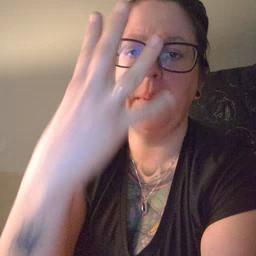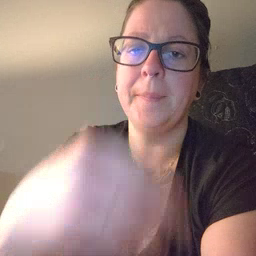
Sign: nap